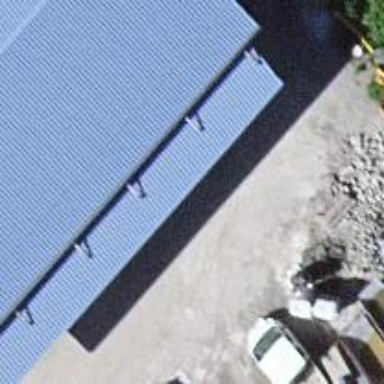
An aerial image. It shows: View of roof of building.